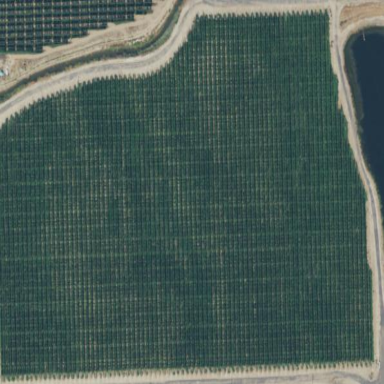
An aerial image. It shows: Orchard.